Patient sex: M
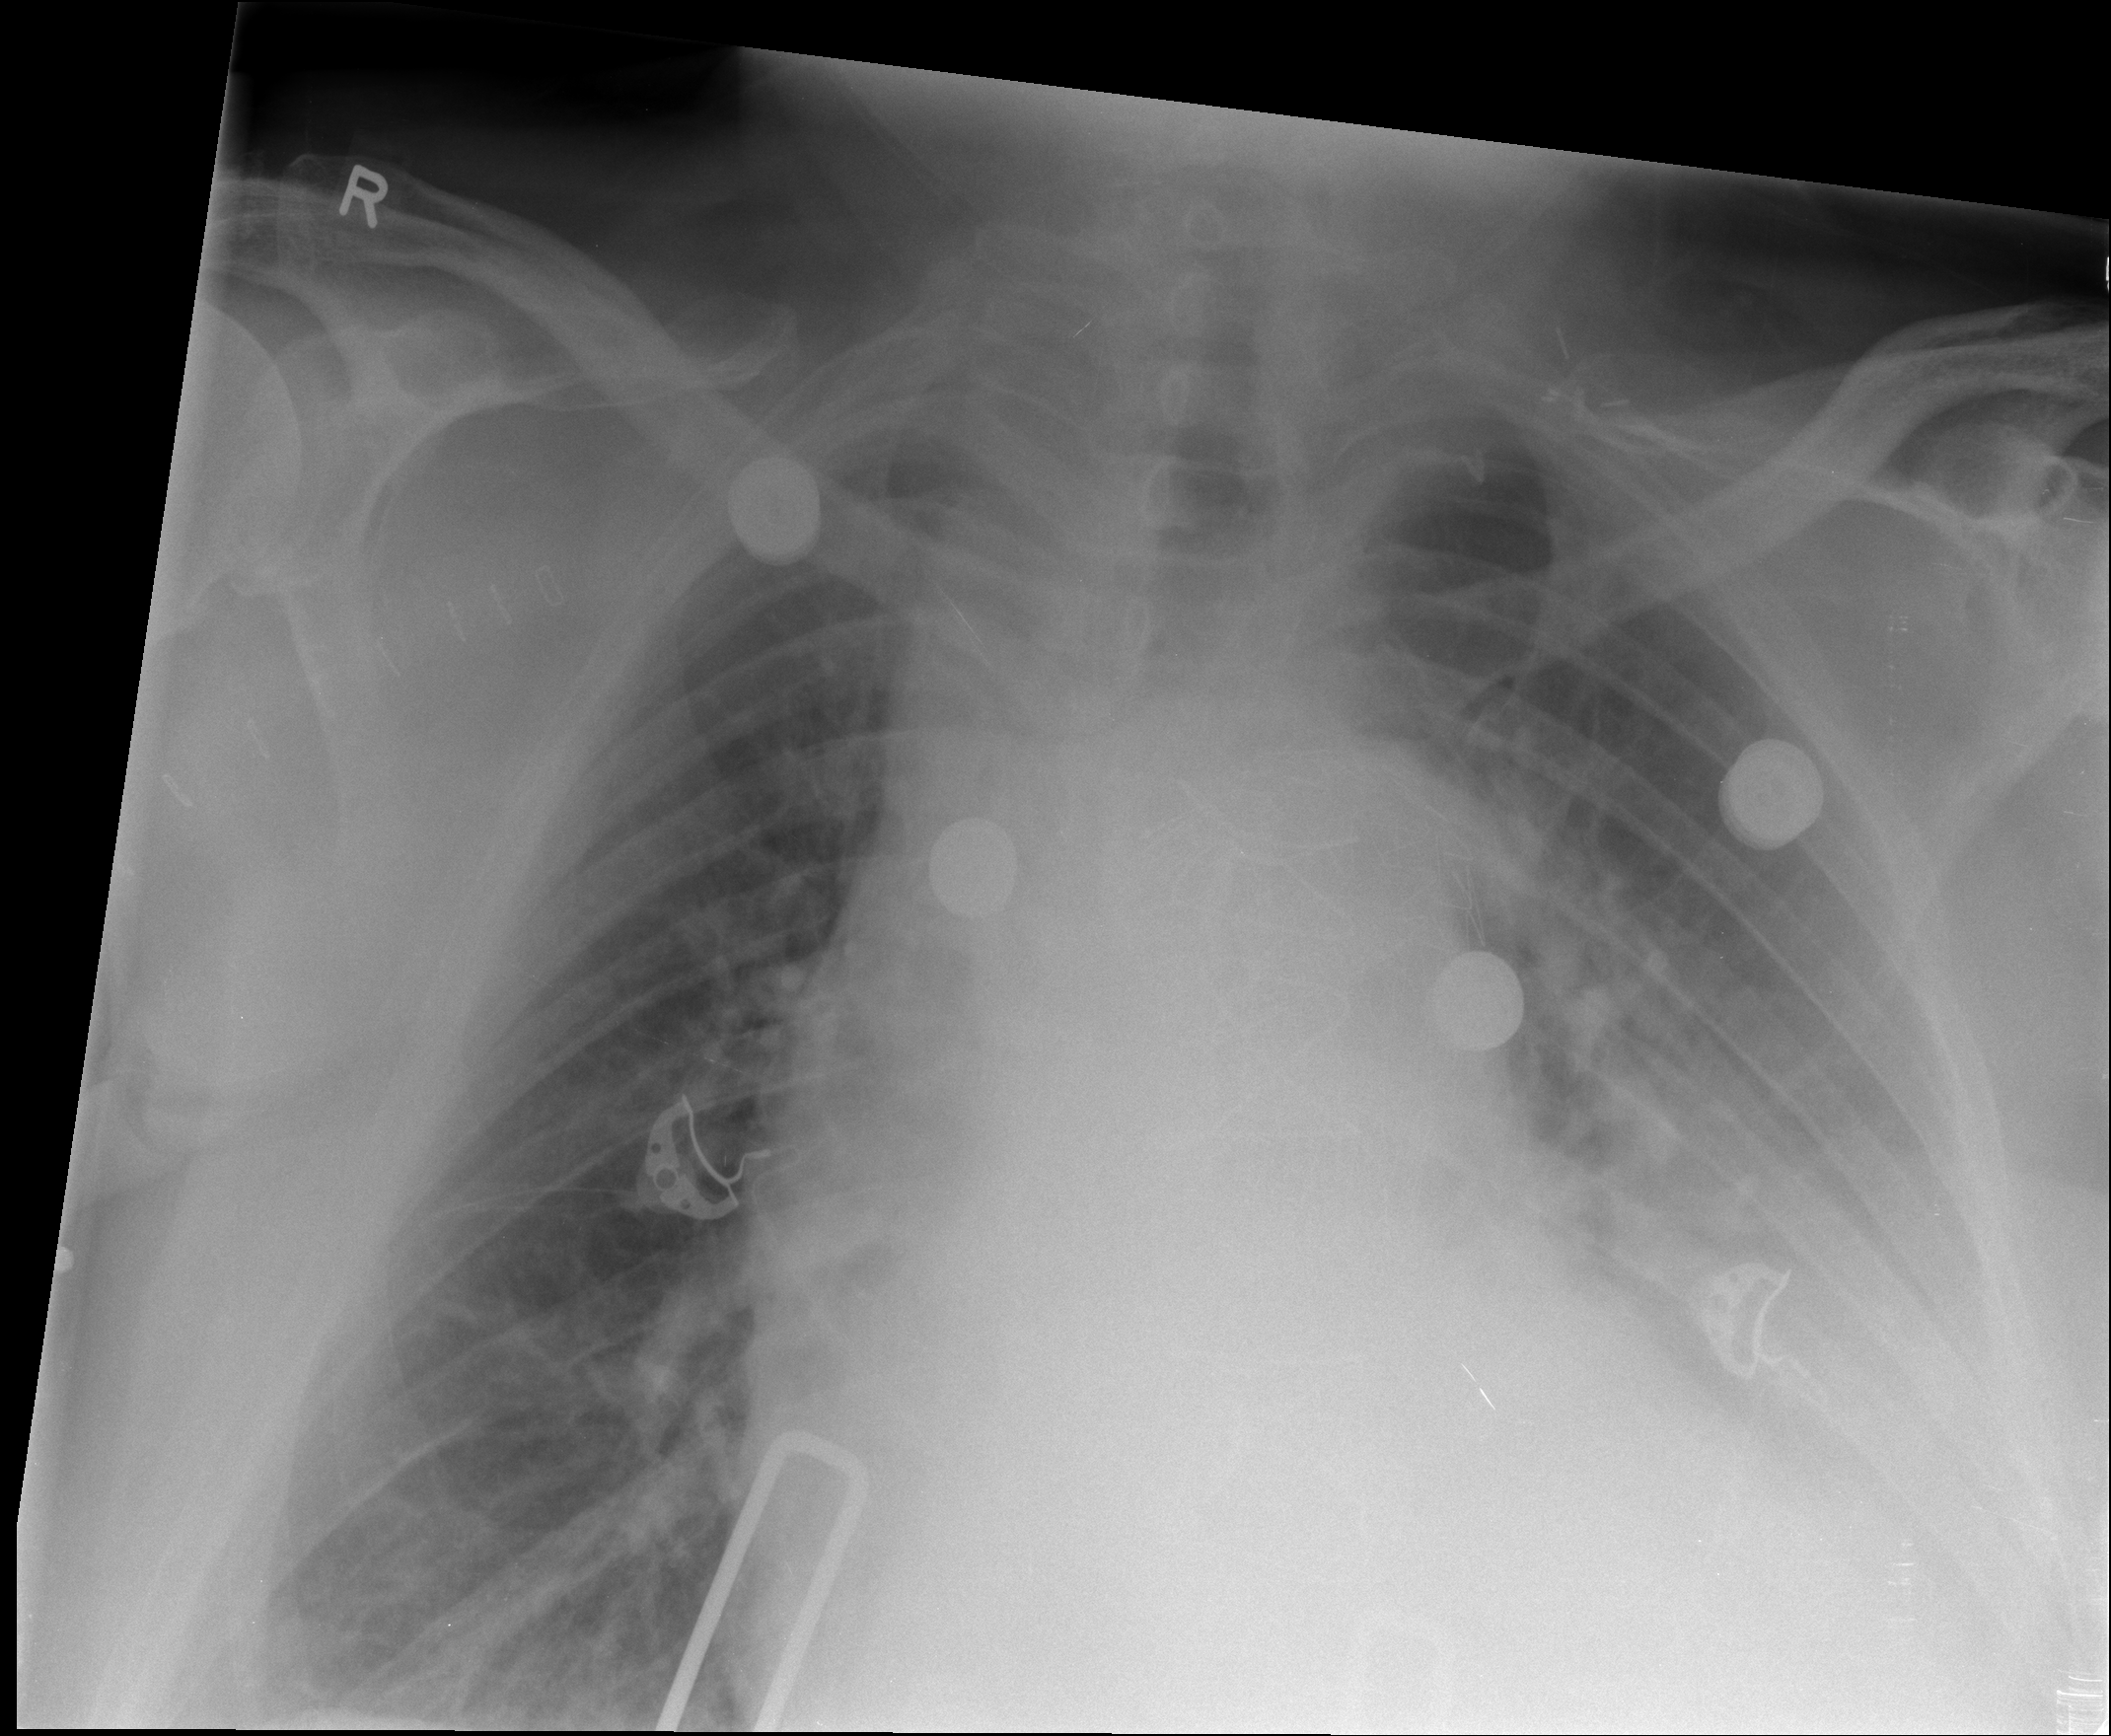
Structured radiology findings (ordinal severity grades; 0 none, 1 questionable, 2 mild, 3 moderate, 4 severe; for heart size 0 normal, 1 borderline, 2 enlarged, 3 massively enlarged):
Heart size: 3
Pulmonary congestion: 2
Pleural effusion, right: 1
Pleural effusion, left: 3
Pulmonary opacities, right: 0
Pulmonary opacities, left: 2
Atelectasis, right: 2
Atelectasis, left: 3